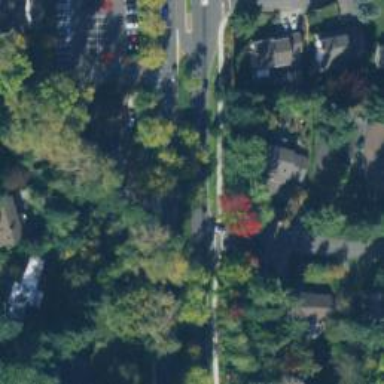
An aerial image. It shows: Road with stop sign.